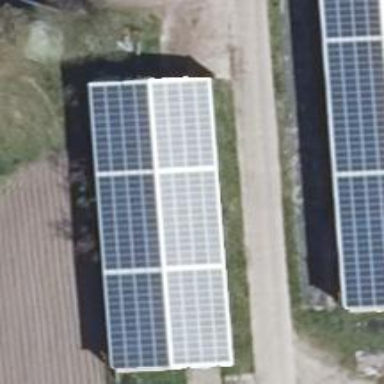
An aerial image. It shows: Solar photovoltaic panel generating electricity through small installation.